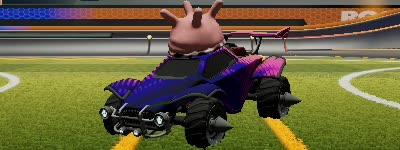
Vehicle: octane